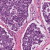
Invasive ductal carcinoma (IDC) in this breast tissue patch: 0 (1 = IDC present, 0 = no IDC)